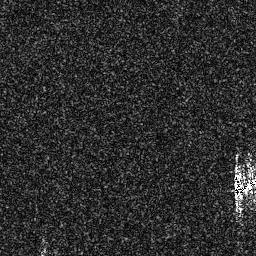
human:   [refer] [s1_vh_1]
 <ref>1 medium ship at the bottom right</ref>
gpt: <box>[[90, 65, 99, 77, 0]]</box>